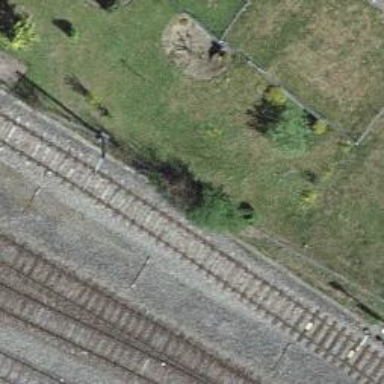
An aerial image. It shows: Railway siding with one electrified track and contact line.